Question: I'm new to SQL and I couldn't figure how to do this.
I would like to sum a coulmn called "total_spending" for similar pairs (vin, action)
Here's a screenshot

INPUT :
'''
action dealer_name vin Total_spending reference month year
A1 D1 V1 T1 R1 M1 Y1
A2 D2 V2 T2 R1 M1 Y1
A2 D2 V2 T3 R1 M1 Y1
A3 D2 V1 T4 R1 M1 Y1
A4 D1 V2 T5 R1 M1 Y1
A2 D1 V2 T6 R1 M1 Y1
A1 D1 V1 T7 R1 M1 Y1
A4 D1 V2 T8 R1 M1 Y1
A1 D1 V1 T9 R1 M1 Y1
A3 D2 V2 T10 R1 M1 Y1
A3 D2 V1 T11 R1 M1 Y1
'''
Output:
'''
action dealer_name vin Total_spending reference month year
A1 D1 V1 T1 + T7 + T9 R1 M1 Y1
A2 D2 V2 T2 + T3 R1 M1 Y1
A3 D2 V1 T4 + T11 R1 M1 Y1
A4 D1 V2 T5 + T8 R1 M1 Y1
A2 D1 V2 T6 R1 M1 Y1
A3 D2 V2 T10 R1 M1 Y1
'''
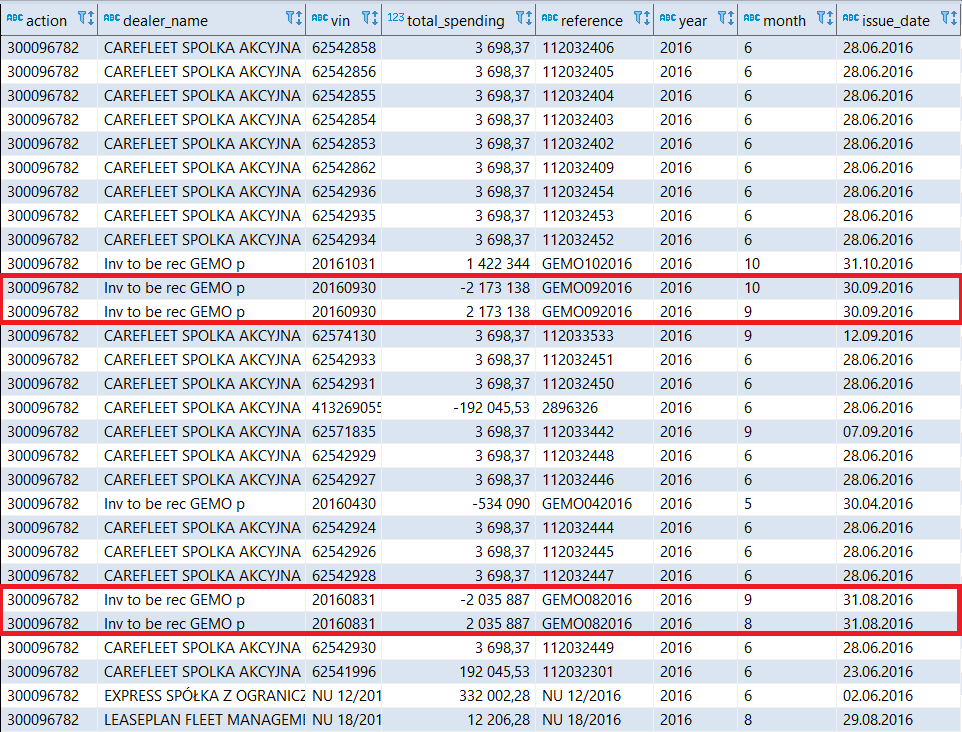
Answer: You can use 'GROUP BY' determining the columns by which you want to group your sum.
'''
SELECT SUM(total_spending) AS "Total_Spending" FROM table GROUP BY vin, action
'''
> replace table with your table's name
This should work for MSSQL.
Syntax may slightly differ depending on the dbms you are using.